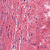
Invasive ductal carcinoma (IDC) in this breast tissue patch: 0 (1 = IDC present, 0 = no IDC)